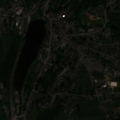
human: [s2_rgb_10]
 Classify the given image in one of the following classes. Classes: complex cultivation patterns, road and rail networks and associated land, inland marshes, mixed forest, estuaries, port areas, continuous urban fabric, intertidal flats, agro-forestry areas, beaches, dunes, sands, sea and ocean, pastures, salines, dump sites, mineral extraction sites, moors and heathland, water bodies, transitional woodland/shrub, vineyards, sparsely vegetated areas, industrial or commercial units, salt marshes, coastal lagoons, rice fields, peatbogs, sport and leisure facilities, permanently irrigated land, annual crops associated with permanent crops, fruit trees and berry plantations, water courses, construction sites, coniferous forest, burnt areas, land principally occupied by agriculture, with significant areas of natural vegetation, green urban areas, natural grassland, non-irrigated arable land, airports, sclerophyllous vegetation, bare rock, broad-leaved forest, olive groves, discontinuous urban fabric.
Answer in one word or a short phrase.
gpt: discontinuous urban fabric, green urban areas, pastures, land principally occupied by agriculture, with significant areas of natural vegetation